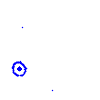
Particle: electron